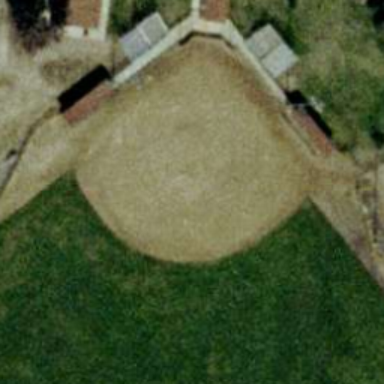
This is an old baseball diamond .